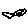
Label: fish